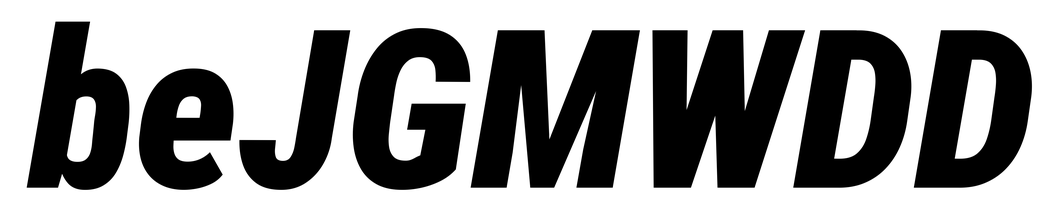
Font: Roboto-Italic_Condensed_Black_Italic